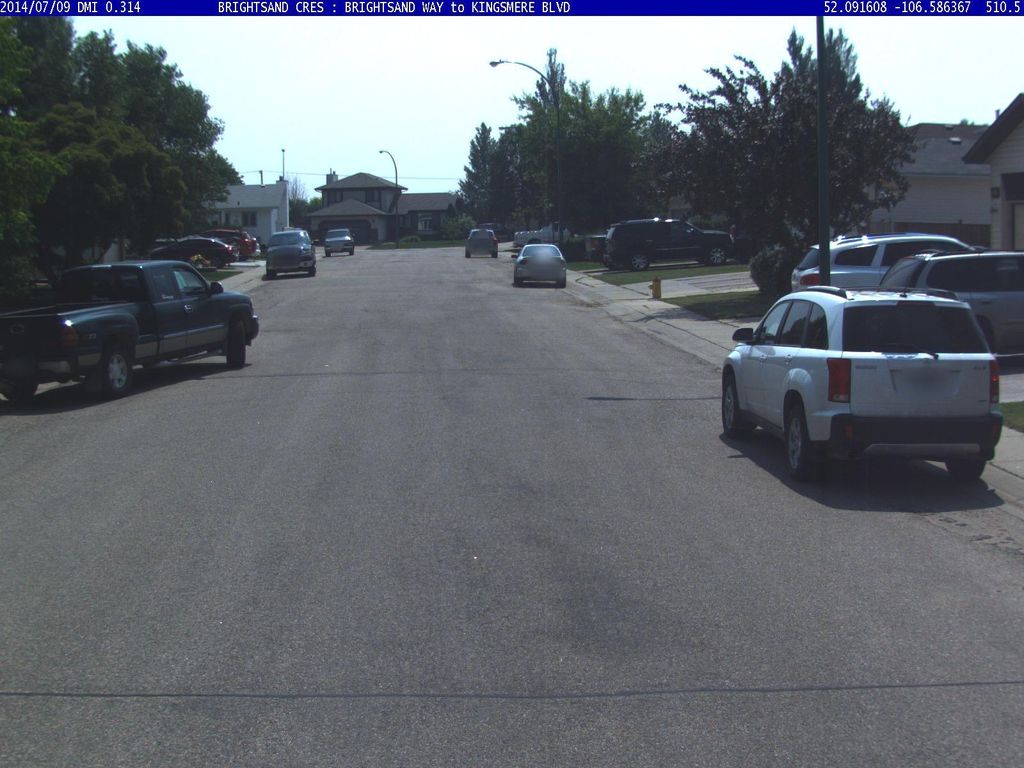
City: saskatoon